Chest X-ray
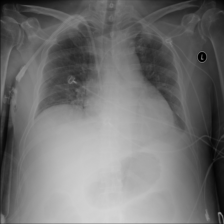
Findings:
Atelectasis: positive
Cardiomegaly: negative
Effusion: negative
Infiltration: negative
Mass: negative
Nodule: negative
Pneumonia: negative
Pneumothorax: negative
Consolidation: positive
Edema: negative
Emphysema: negative
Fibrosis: negative
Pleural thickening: negative
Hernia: negative